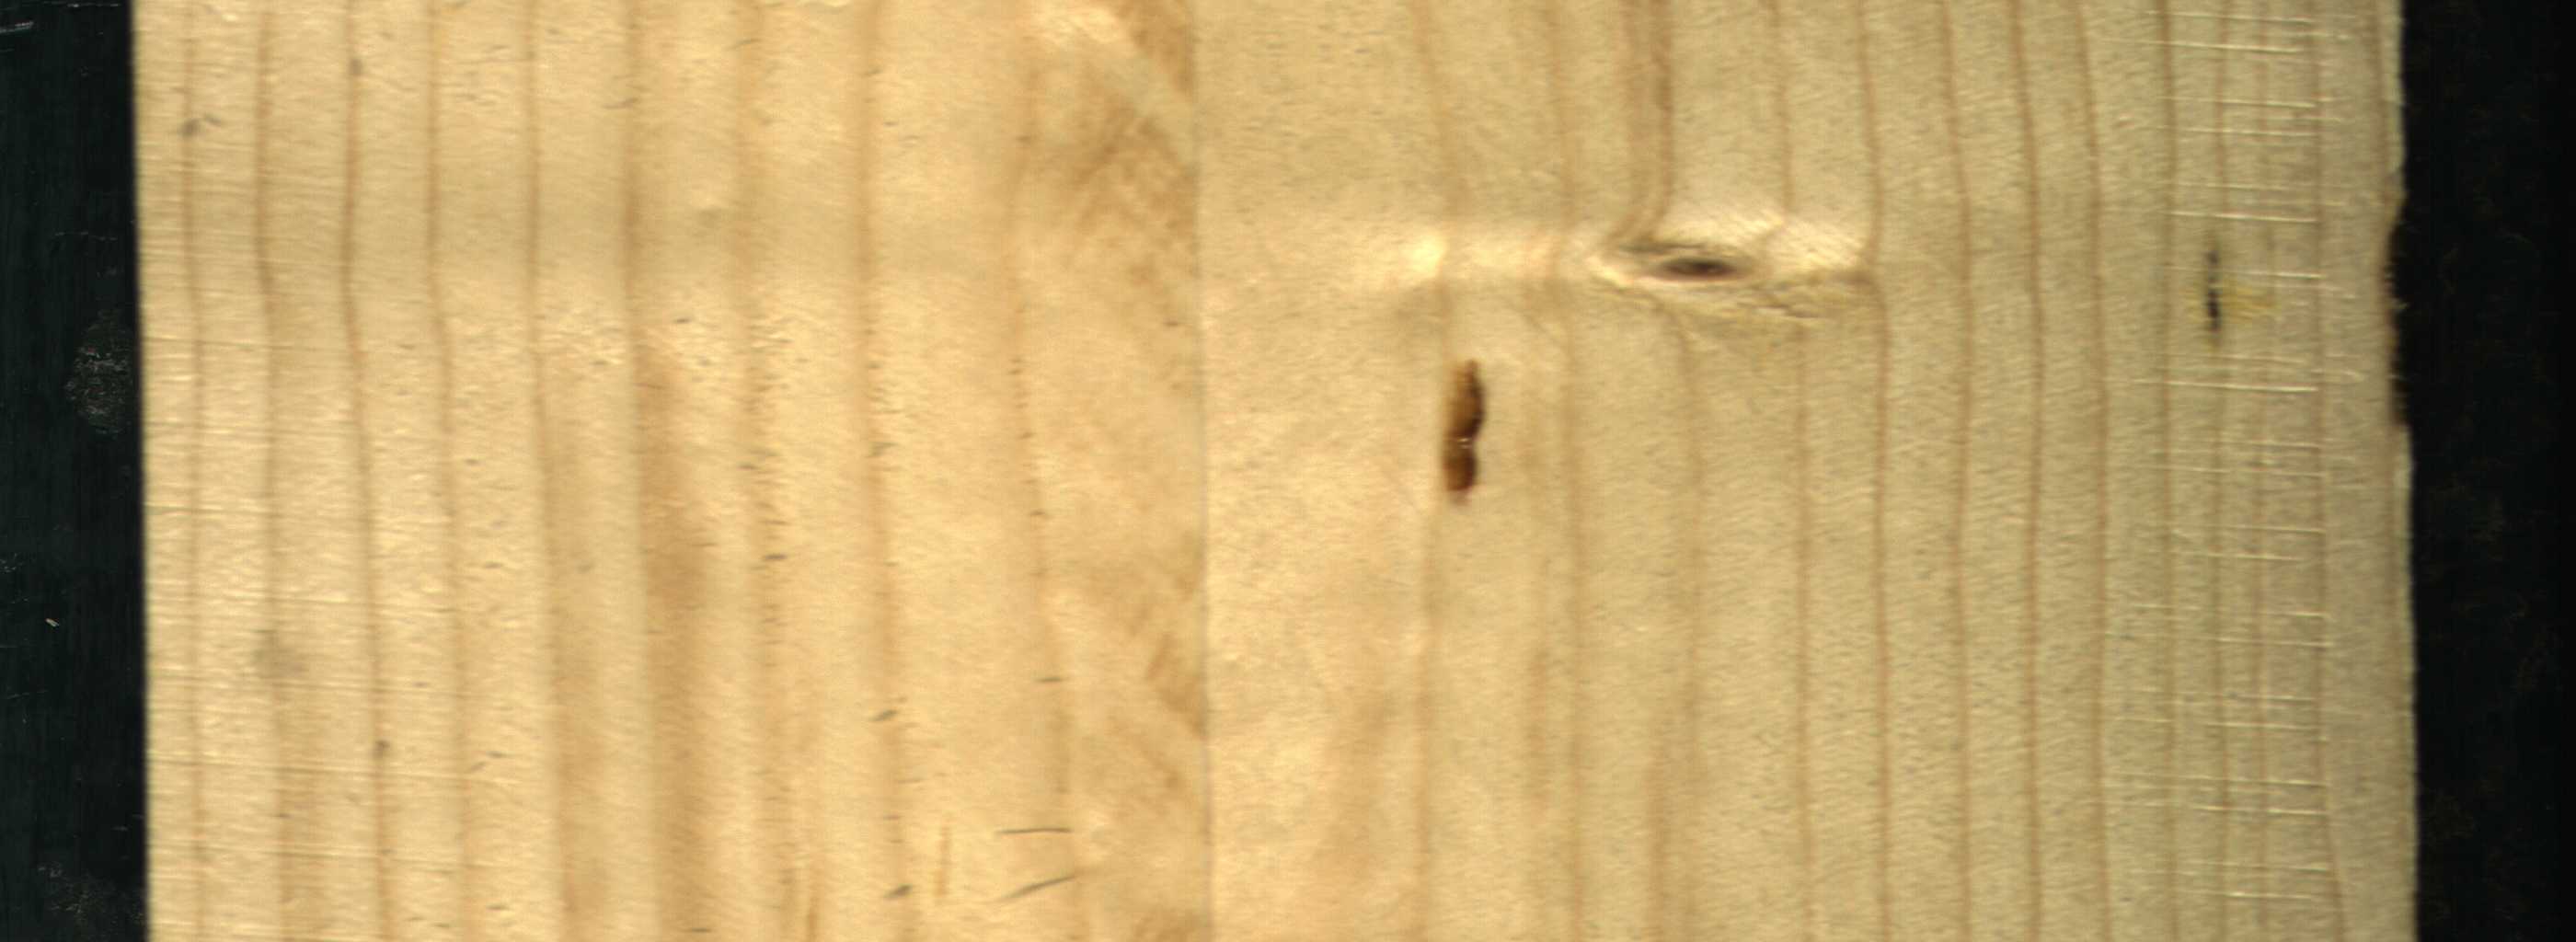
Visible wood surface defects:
resin
resin
Live_Knot